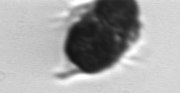
Label: Mesodinium